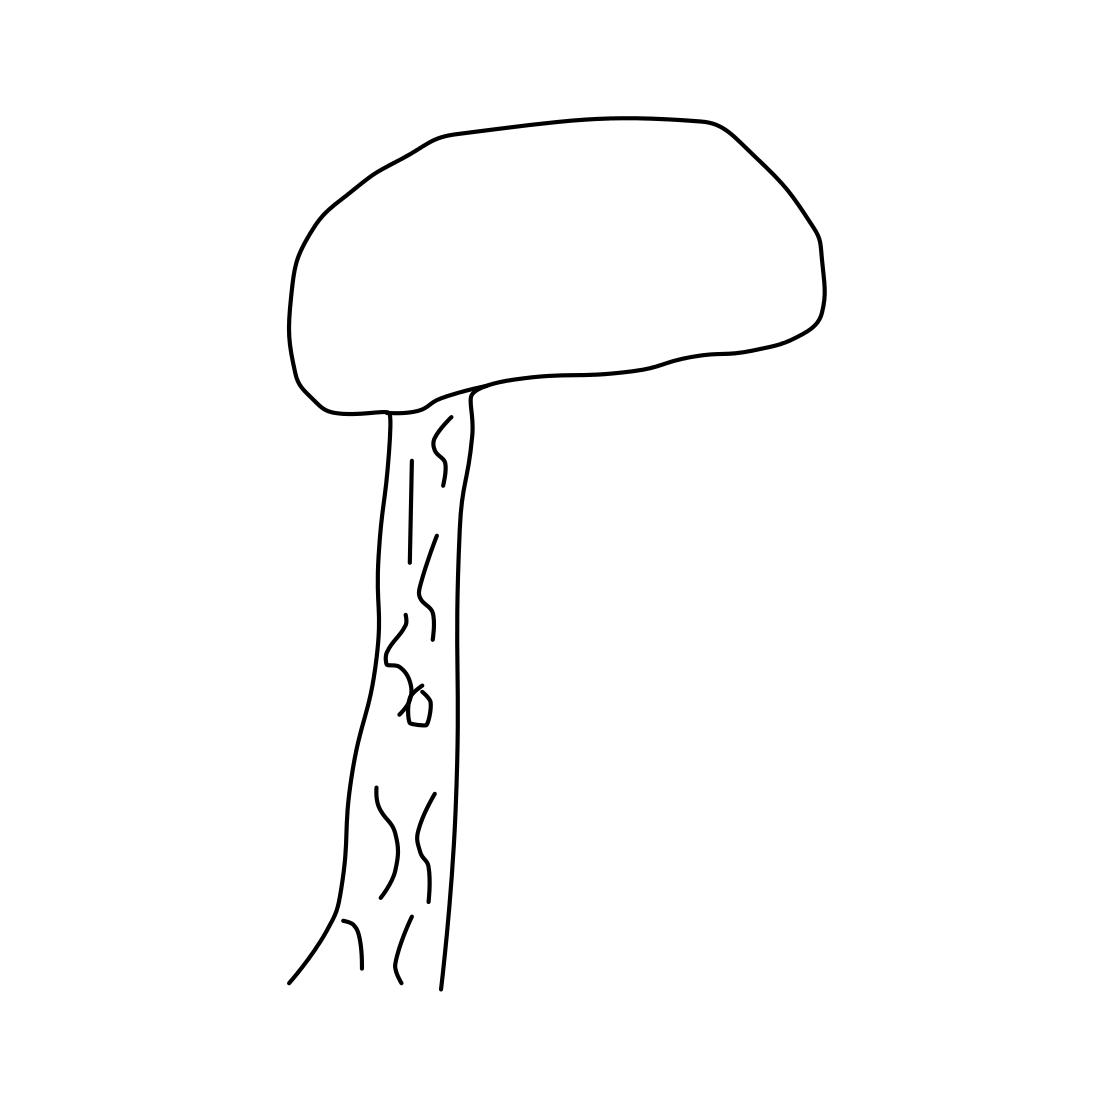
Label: tree